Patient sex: M
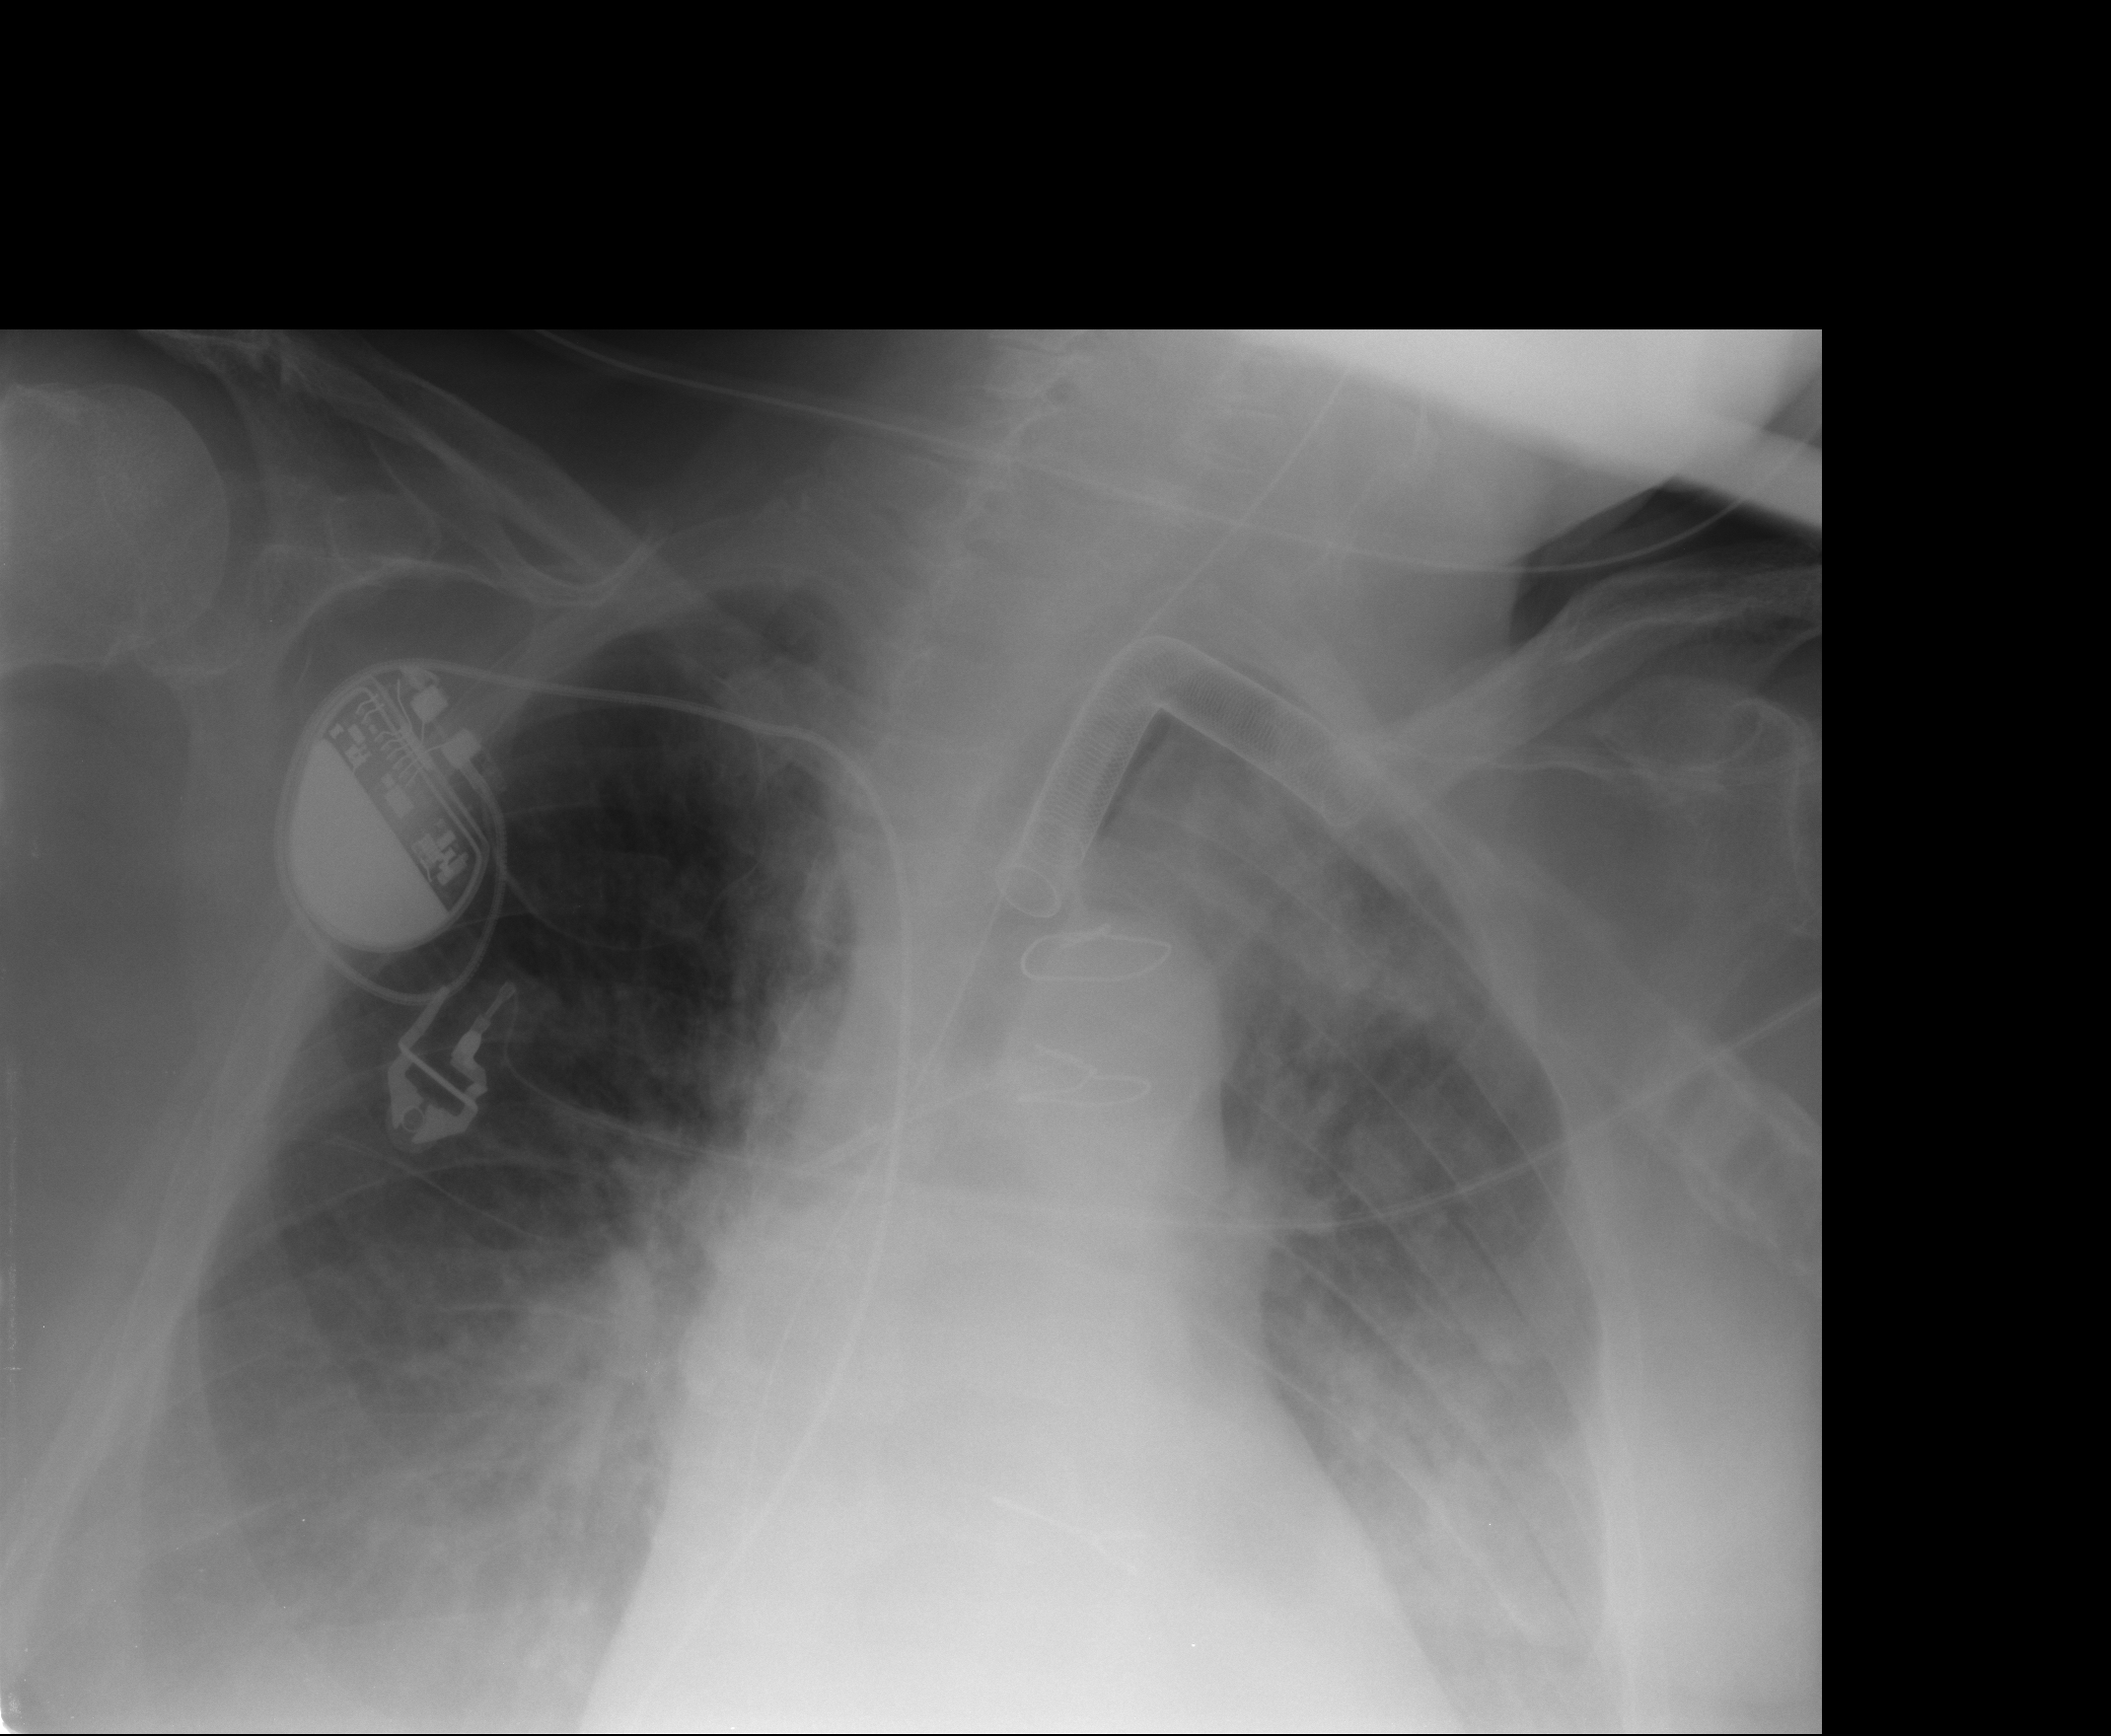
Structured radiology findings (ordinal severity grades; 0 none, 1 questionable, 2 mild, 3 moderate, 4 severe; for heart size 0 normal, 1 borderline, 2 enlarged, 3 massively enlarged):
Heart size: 2
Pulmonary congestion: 2
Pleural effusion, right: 2
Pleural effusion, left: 2
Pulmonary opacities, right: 2
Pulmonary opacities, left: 3
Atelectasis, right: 2
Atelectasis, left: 2